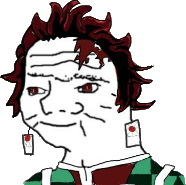
Label: 5_Boomer